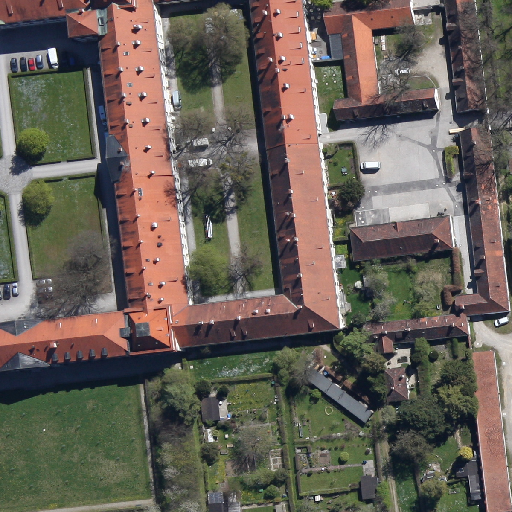
Referring expression: light-duty vehicle in the parking area